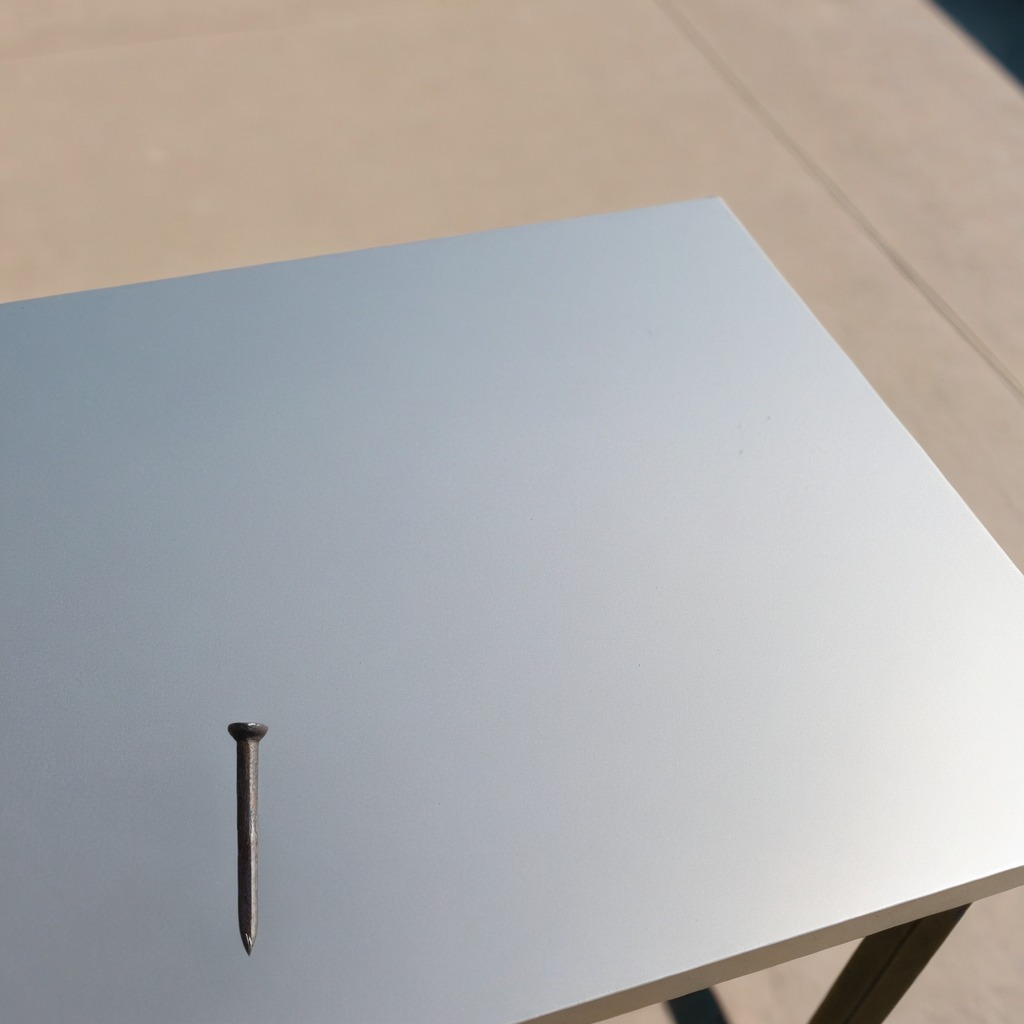
A iron nail is lying on the table.